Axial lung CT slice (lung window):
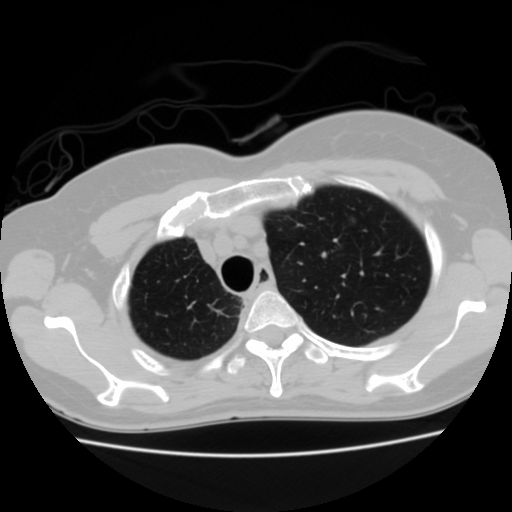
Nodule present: no